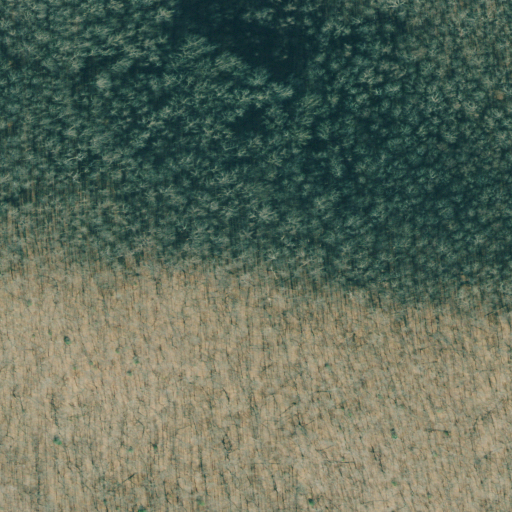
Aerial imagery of gap in Georgia named Addis Cove Gap containing only deciduous forest